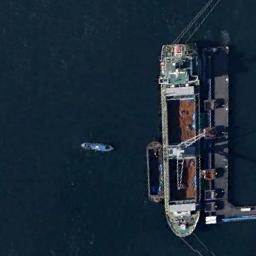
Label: ship